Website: home-depot
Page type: store-pickup
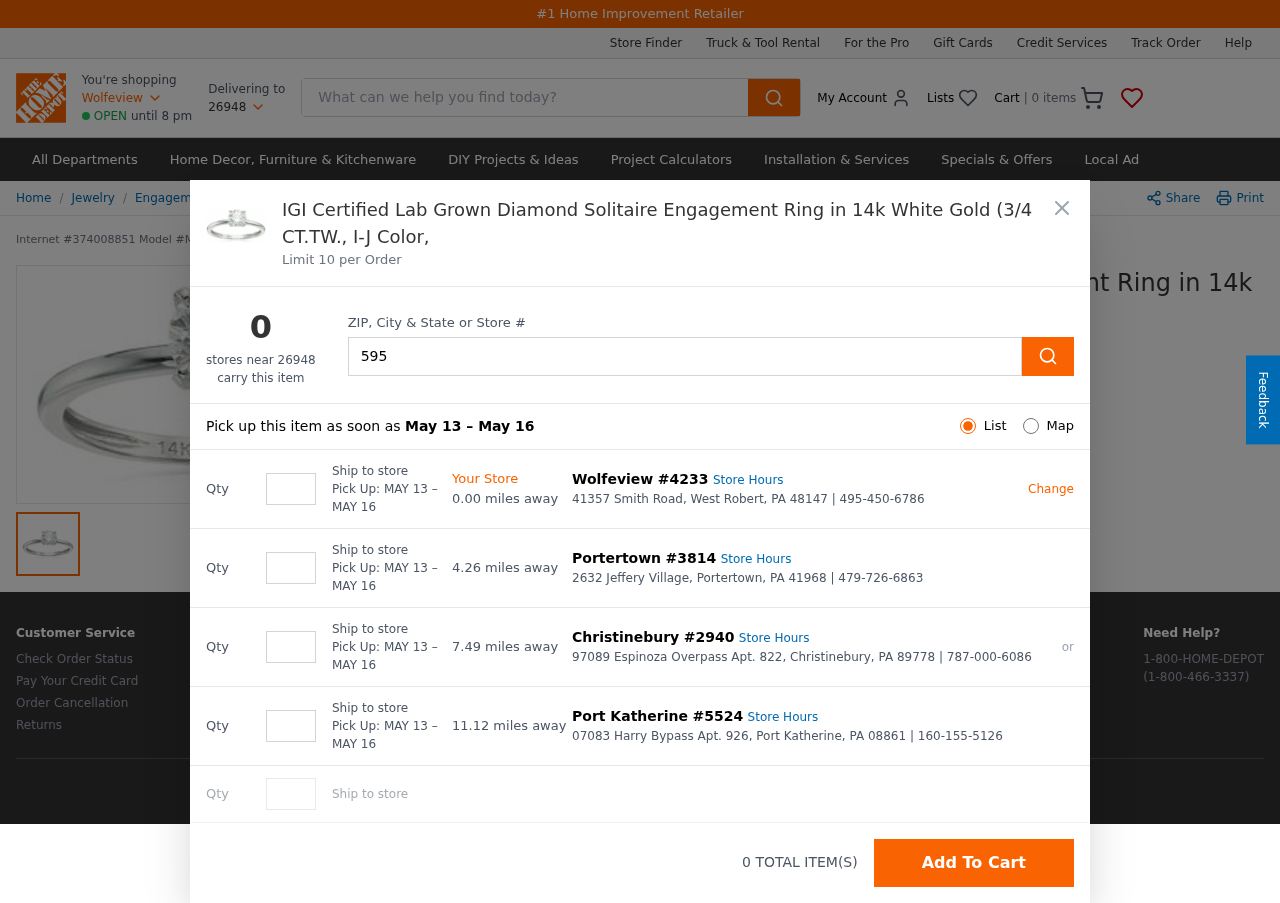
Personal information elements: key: PII_CITY
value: Wolfeview
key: PII_LOCATION1_CITY_STATE_ZIP
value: West Robert, PA 48147
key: PII_LOCATION1_STREET
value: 41357 Smith Road
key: PII_LOCATION2_CITY
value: Portertown
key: PII_LOCATION2_CITY_STATE_ZIP
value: Portertown, PA 41968
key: PII_LOCATION2_STREET
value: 2632 Jeffery Village
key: PII_LOCATION3_CITY
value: Christinebury
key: PII_LOCATION3_CITY_STATE_ZIP
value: Christinebury, PA 89778
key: PII_LOCATION3_STREET
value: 97089 Espinoza Overpass Apt. 822
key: PII_LOCATION4_CITY
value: Port Katherine
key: PII_LOCATION4_CITY_STATE_ZIP
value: Port Katherine, PA 08861
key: PII_LOCATION4_STREET
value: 07083 Harry Bypass Apt. 926
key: PII_POSTCODE
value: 26948
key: PII_POSTCODE2
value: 59525
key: PII_LOCATION1_PHONE
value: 495-450-6786
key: PII_LOCATION2_PHONE
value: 479-726-6863
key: PII_LOCATION3_PHONE
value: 787-000-6086
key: PII_LOCATION4_PHONE
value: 160-155-5126
Product elements: key: PRODUCT1_BREADCRUMB
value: Jewelry
Engagement Rings
Diamond Engagement Rings
Lab Grown Diamond Engagement Rings
Solitaire Engagement Rings
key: PRODUCT1_NAME
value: IGI Certified Lab Grown Diamond Solitaire Engagement Ring in 14k White Gold (3/4 CT.TW., I-J Color,
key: PRODUCT_INTERNET_NUMBER
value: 374008851
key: PRODUCT_MODEL_NUMBER
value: MW_OHW172642
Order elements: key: ORDER_NUM_ITEMS
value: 0
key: ORDER_PICKUP_DATE_RANGE
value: MAY 13 – MAY 16
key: ORDER_PICKUP_DATE_RANGE
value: May 13 – May 16
Search elements: key: HEADER_SEARCH
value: What can we help you find today?
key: SEARCH_STORE_LOCATION
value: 59525
Other elements: key: STORE1_DISTANCE
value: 0.00
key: STORE1_NUMBER
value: #4233
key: STORE2_DISTANCE
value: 4.26
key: STORE2_NUMBER
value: #3814
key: STORE3_DISTANCE
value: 7.49
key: STORE3_NUMBER
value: #2940
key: STORE4_DISTANCE
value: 11.12
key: STORE4_NUMBER
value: #5524